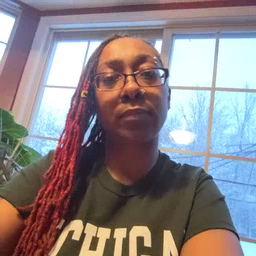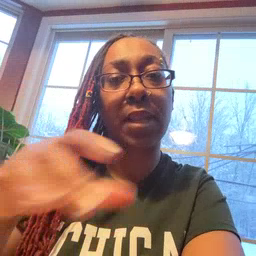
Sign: hat